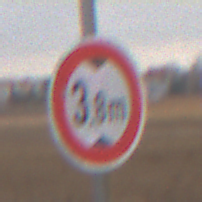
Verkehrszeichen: TatsaechlicheHoehe
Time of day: Midday
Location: Outdoor (RoadRail)
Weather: Overcast
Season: NotSpecified
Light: Natural